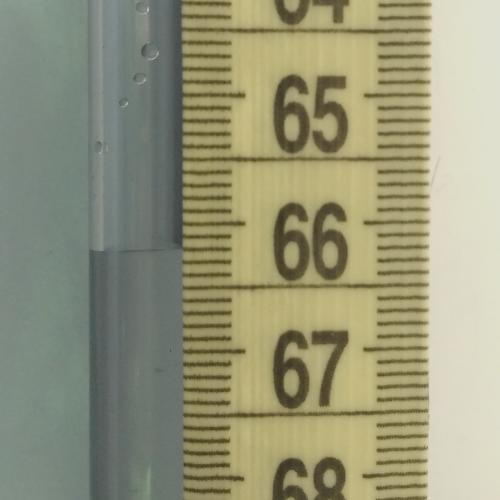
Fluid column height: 66.2 cm